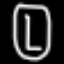
Label: clock